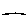
Label: line